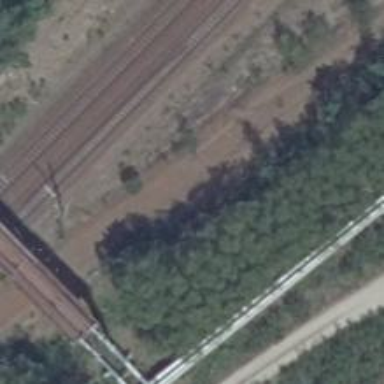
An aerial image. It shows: Abandoned railway yard is depicted.